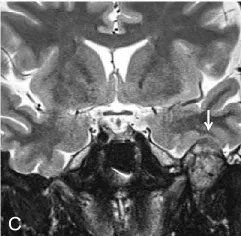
(B, C) T1WI and T2WI showed a slightly hyperintense peripheral to the left skull-base mass and a heterogeneous hypointense internal (arrow).
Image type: radiology (mri)